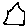
Label: hexagon